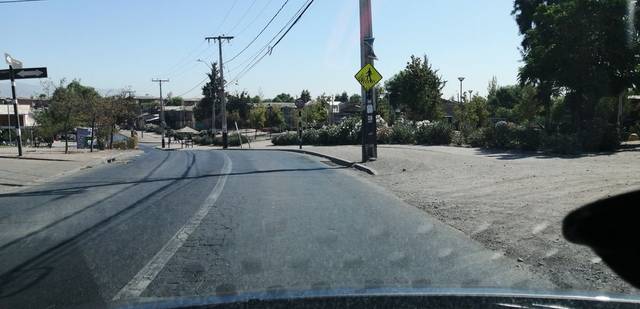
Region: Chile
Coordinates: -33.439, -70.77